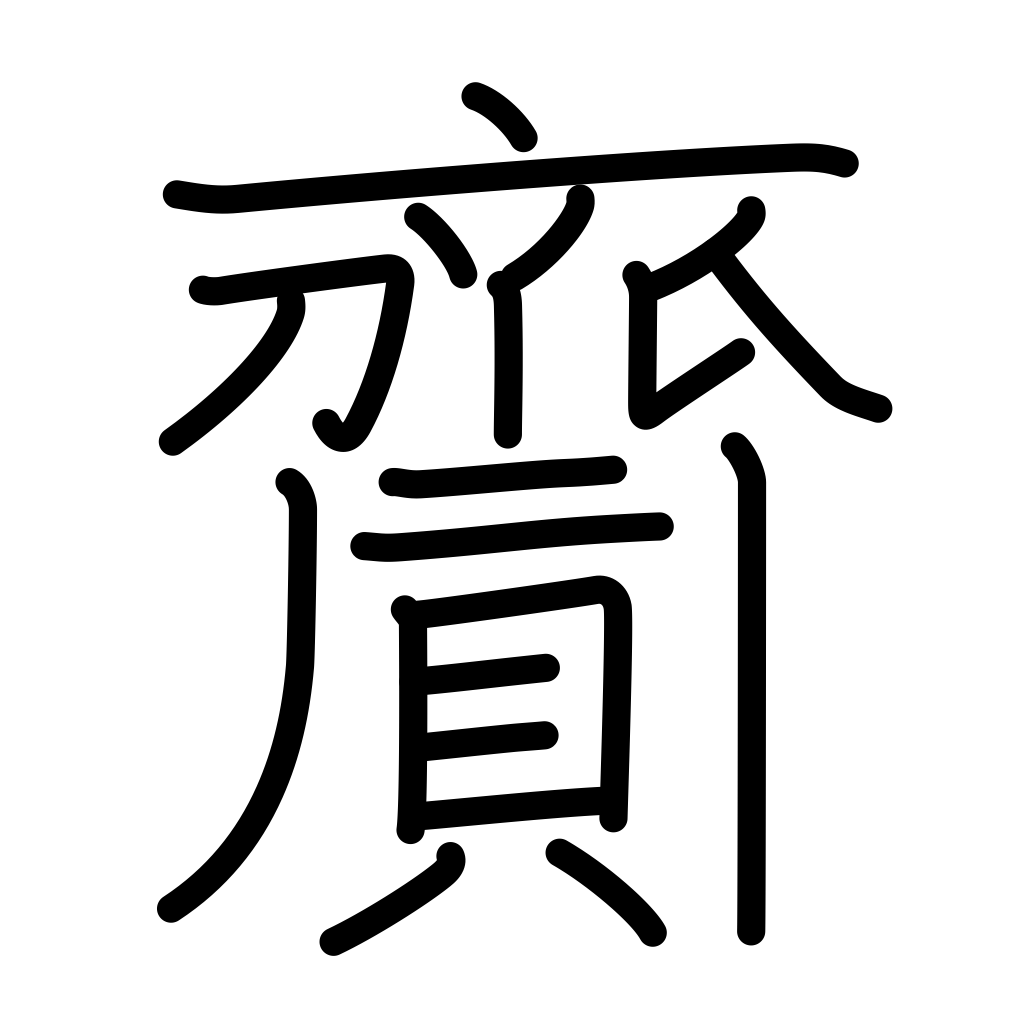
Meaning: bring, take, bring about